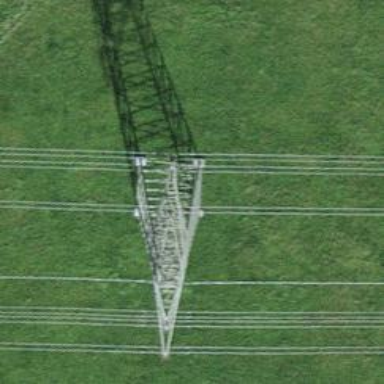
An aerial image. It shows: Power tower.